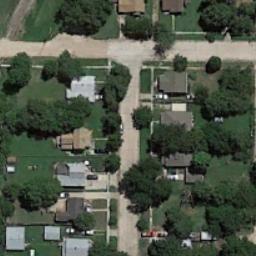
Label: residential